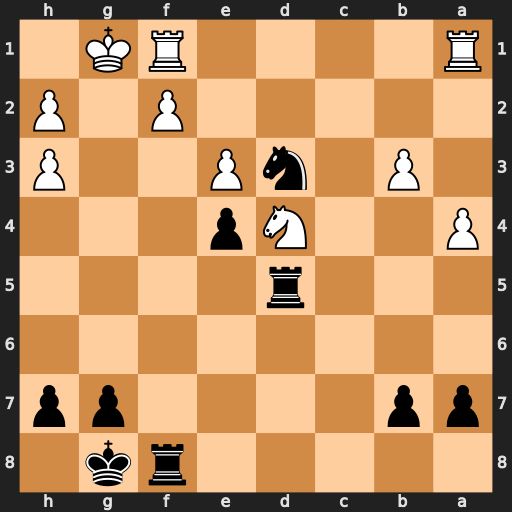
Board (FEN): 5rk1/pp4pp/8/3r4/P2Np3/1P1nP2P/5P1P/R4RK1
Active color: b
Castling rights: -
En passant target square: -
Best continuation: Rg5+ Kh1 Nxf2+ Rxf2 Rxf2